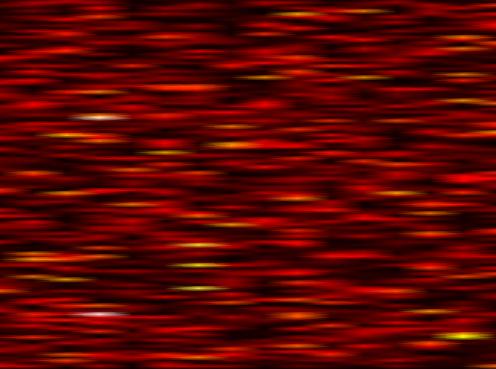
Label: UFMC